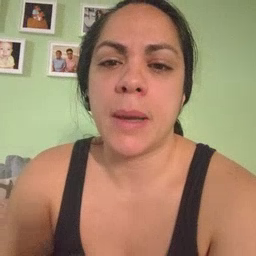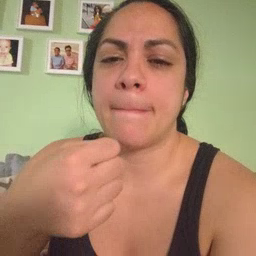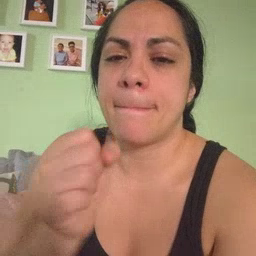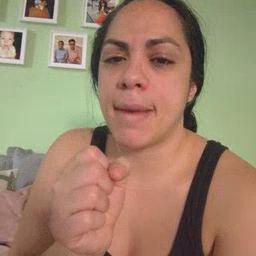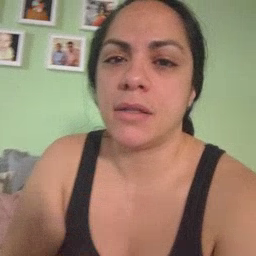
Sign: make